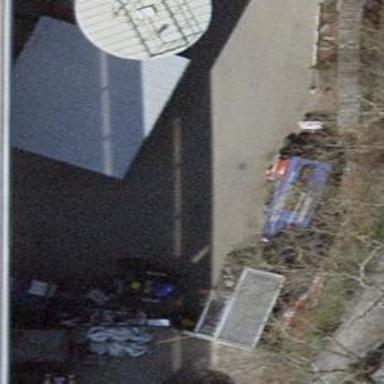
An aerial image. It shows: View of roof of building.